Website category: restaurant
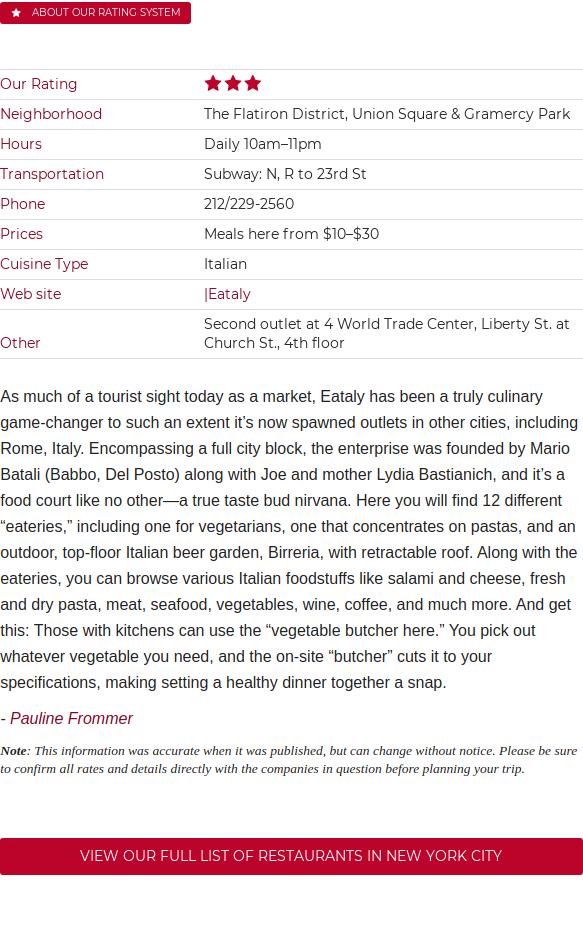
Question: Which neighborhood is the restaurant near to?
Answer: The Flatiron District, Union Square & Gramercy Park

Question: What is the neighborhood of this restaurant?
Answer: The Flatiron District, Union Square & Gramercy Park

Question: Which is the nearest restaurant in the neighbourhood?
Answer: The Flatiron District, Union Square & Gramercy Park

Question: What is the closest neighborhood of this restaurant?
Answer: The Flatiron District, Union Square & Gramercy Park

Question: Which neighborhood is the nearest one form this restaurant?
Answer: The Flatiron District, Union Square & Gramercy Park

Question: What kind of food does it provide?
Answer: Italian

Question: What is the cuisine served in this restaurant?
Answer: Italian

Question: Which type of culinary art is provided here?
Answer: Italian

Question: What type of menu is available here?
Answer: Italian

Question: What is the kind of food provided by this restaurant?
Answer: Italian

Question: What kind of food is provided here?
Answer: Italian

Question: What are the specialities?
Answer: Italian

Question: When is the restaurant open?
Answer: Daily 10am11pm

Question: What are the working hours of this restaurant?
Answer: Daily 10am11pm

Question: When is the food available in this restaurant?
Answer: Daily 10am11pm

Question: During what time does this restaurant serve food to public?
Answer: Daily 10am11pm

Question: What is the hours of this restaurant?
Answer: Daily 10am11pm

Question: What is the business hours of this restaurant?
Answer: Daily 10am11pm

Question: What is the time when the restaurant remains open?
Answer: Daily 10am11pm

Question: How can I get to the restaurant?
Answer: Subway: N, R to 23rd St

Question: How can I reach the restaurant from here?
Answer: Subway: N, R to 23rd St

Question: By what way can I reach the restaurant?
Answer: Subway: N, R to 23rd St

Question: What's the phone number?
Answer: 212/229-2560

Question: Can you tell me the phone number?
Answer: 212/229-2560

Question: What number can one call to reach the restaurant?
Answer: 212/229-2560

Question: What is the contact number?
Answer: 212/229-2560

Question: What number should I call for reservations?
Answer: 212/229-2560

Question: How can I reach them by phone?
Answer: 212/229-2560

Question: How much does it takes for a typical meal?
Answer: Meals here from $10$30

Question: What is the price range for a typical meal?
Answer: Meals here from $10$30

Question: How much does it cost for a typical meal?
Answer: Meals here from $10$30

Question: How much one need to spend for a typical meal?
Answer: Meals here from $10$30